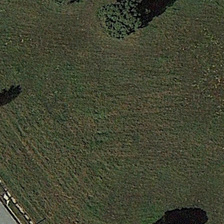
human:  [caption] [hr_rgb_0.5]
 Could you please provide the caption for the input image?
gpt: several green trees are in a piece of green meadow .

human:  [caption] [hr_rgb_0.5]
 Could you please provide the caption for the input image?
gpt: several green trees are in a piece of green meadow .

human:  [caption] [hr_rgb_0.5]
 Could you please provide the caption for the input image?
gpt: several green trees are in a piece of green meadow .

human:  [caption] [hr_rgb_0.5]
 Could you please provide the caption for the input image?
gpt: several green trees are in a piece of green meadow .

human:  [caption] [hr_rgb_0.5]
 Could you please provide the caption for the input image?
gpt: several green trees are in a piece of green meadow .